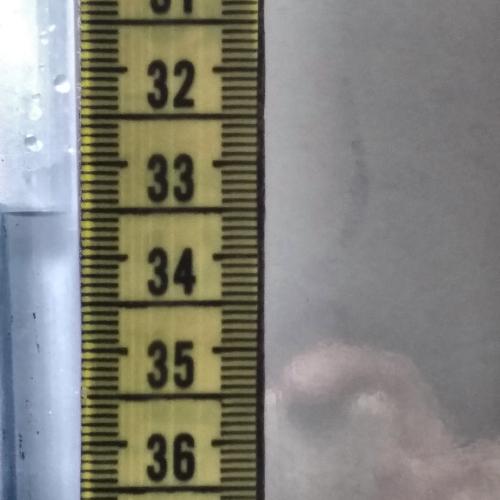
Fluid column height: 33.5 cm